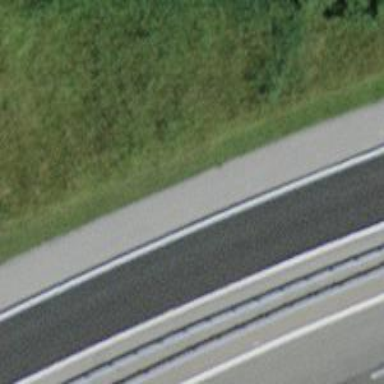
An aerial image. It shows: Asphalt road designated as trunk highway.